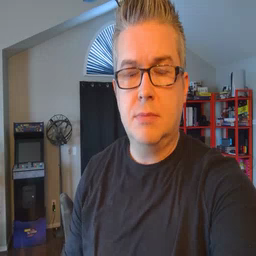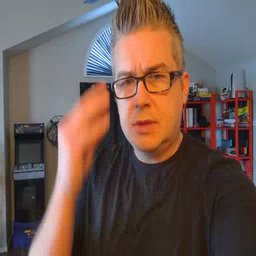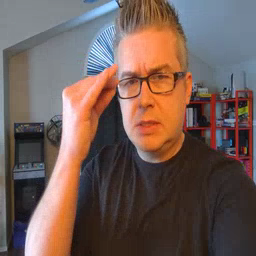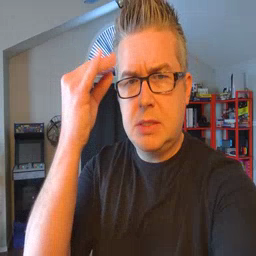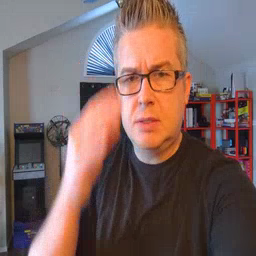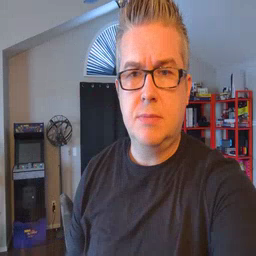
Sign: think